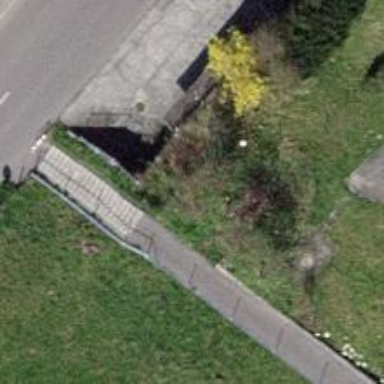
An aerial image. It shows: Set of steps on the road.